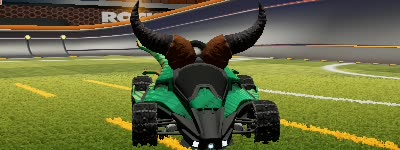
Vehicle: aftershock